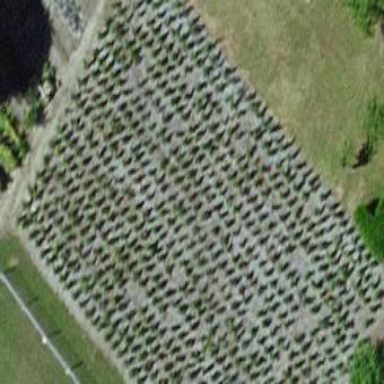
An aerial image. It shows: Vineyard where grapes are grown.